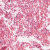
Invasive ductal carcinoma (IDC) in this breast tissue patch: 0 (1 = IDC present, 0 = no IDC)